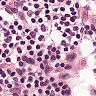
Metastatic tissue present: no